Interaction volume radius: 10 \u00c5
Interaction volume height: 10 \u00c5
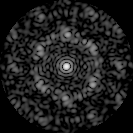
Disorder parameter: 0.6834